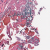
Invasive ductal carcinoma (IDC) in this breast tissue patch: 0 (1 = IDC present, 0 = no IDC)